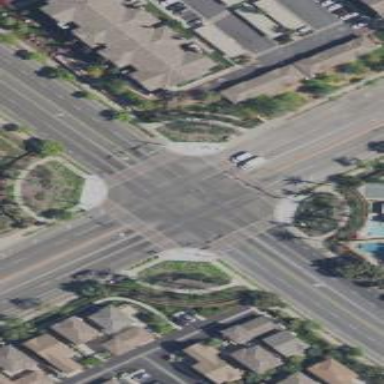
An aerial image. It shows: Footway with traffic signals at crossing.